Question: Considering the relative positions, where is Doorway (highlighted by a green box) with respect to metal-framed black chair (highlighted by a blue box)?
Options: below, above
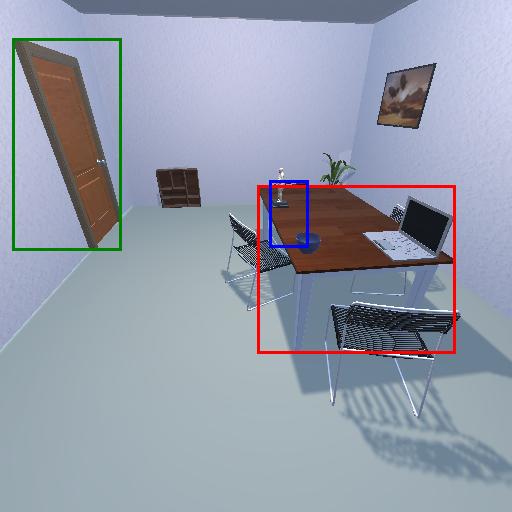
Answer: below